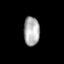
Tissue: skin
Cell type: Epithelial cells
Senescence score: 0.8621
Nuclear area (px): 447
Mean DAPI intensity: 174.678